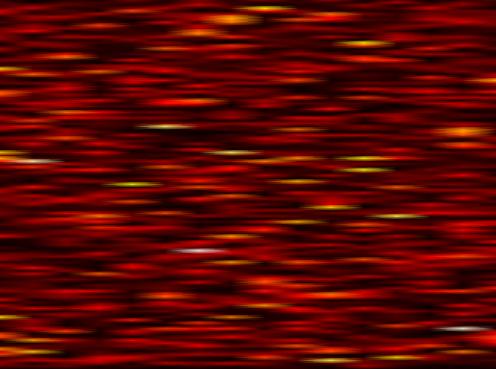
Label: FOFDM